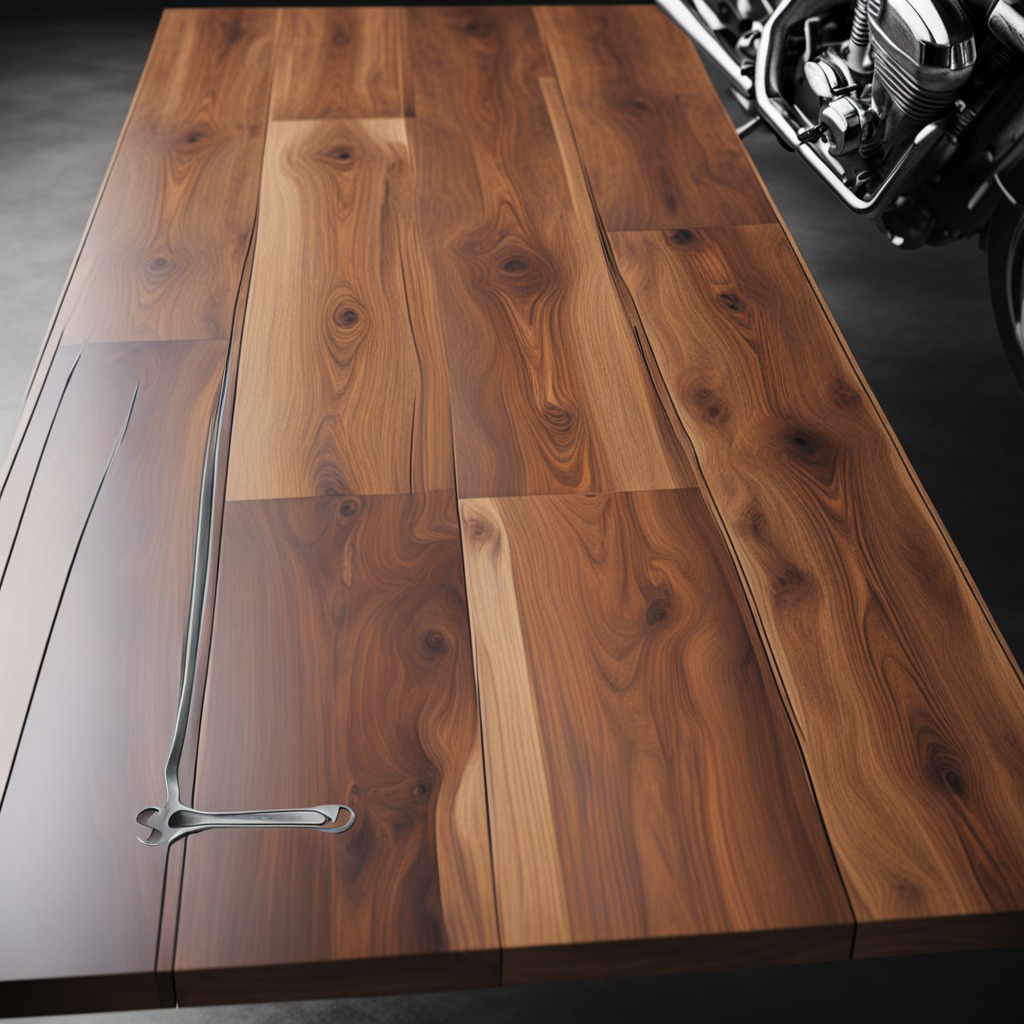
An wrench is lying on the oil-spilled wooden table in a vintage motorcycle garage.